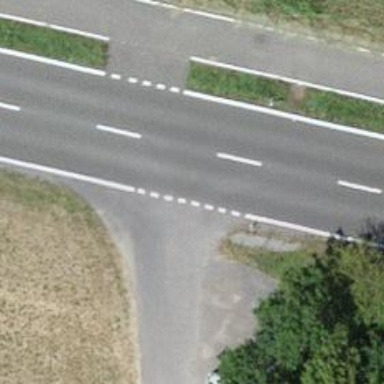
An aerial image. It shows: Asphalt cycleway.